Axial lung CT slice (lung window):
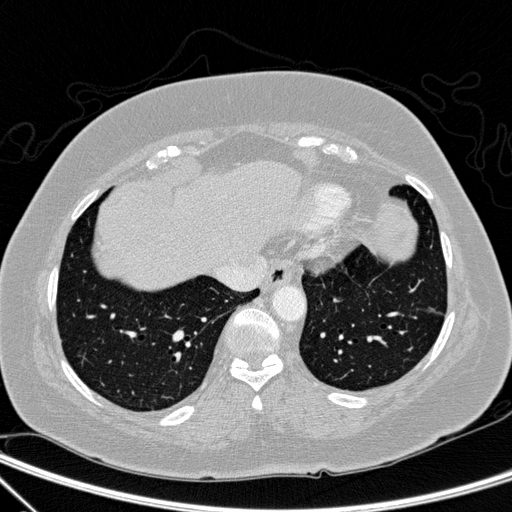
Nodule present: no